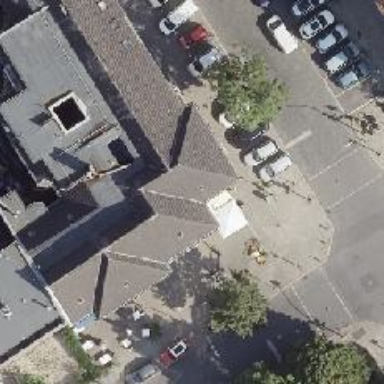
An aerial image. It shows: Cafe.